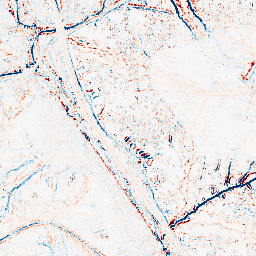
Category: edge_preserving
Decomposition family: median
Decomposition parameters: size: 5
Upsampling method: sinc_blackman
Upsampling parameters: scale: 8
kernel_size: 16
Upsampling scale: 8